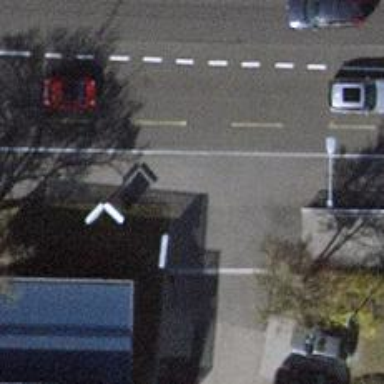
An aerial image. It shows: Unmarked crossing with traffic calming table.